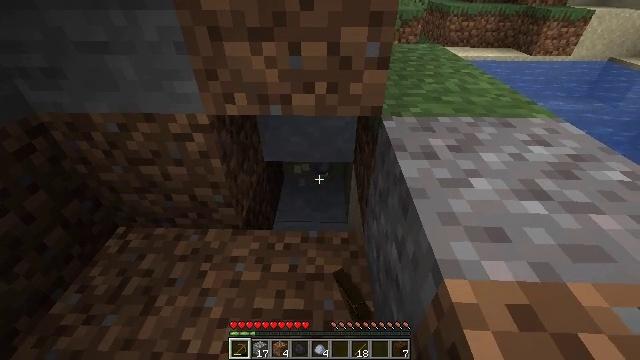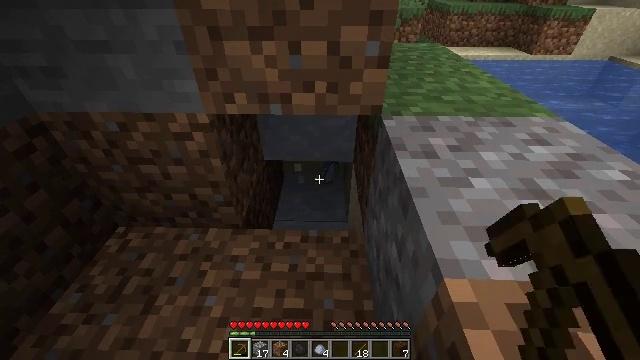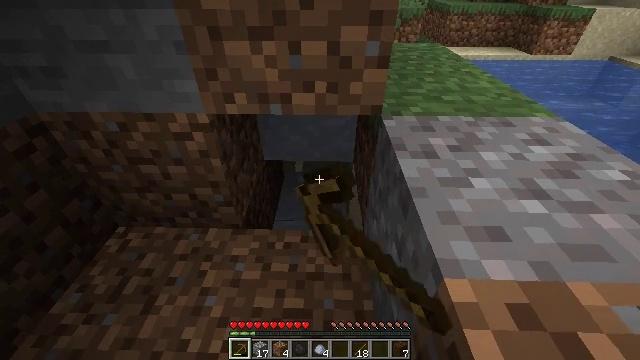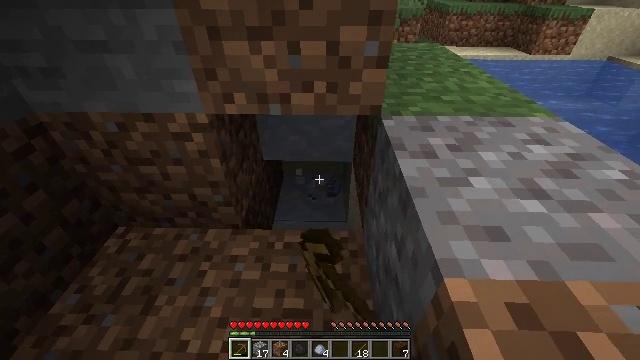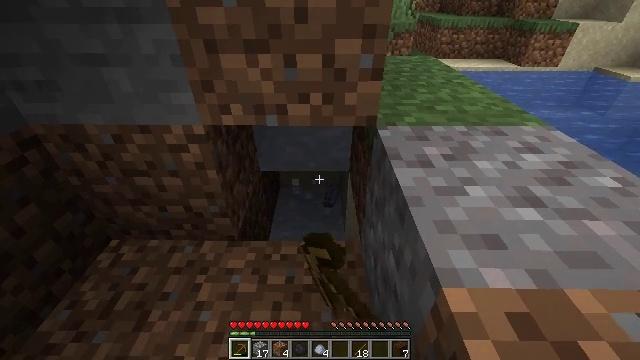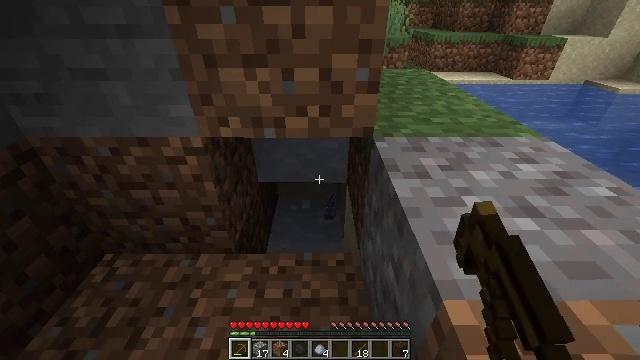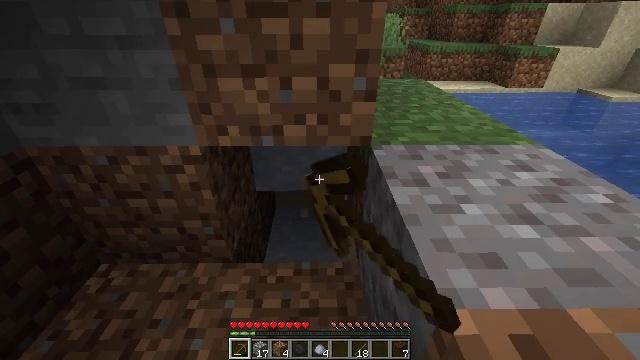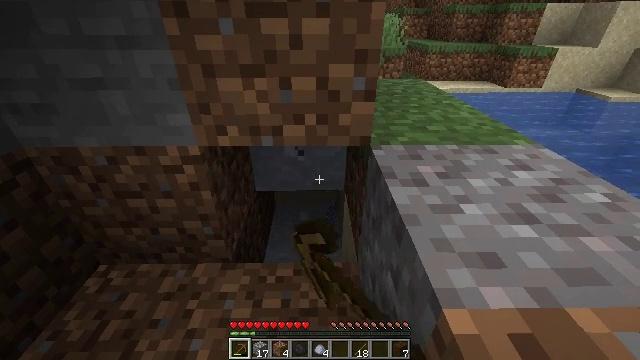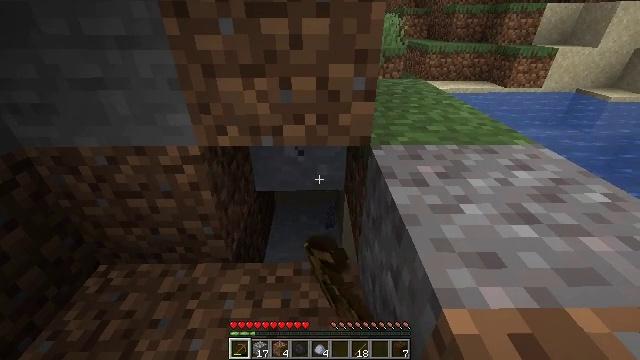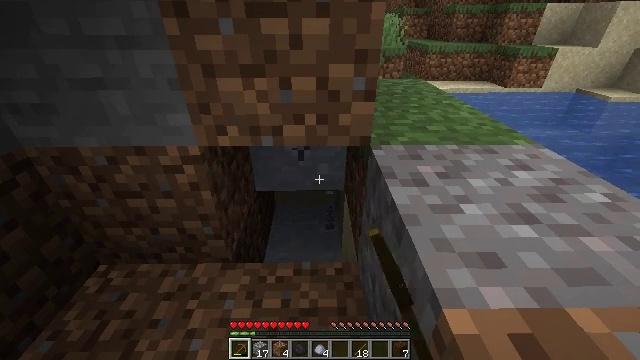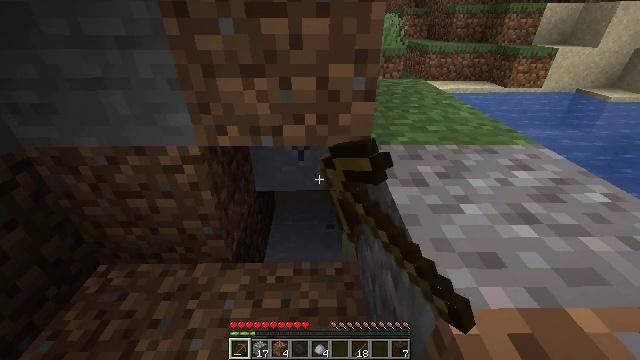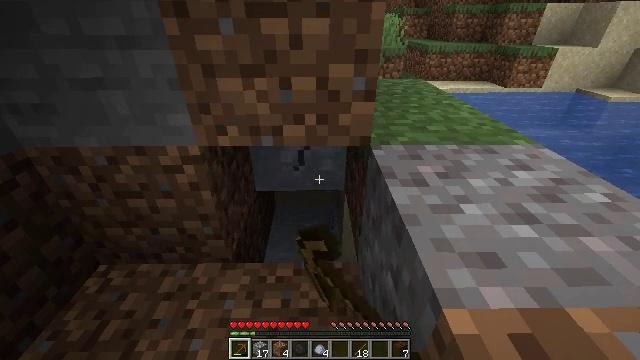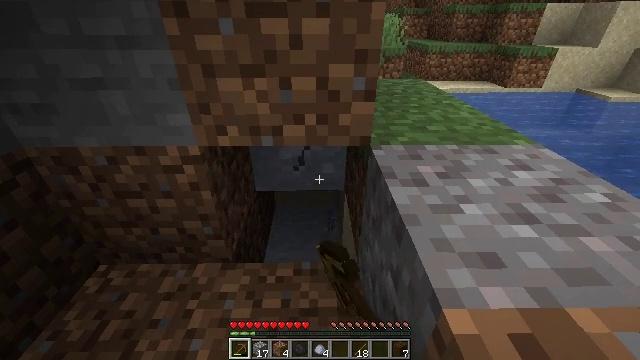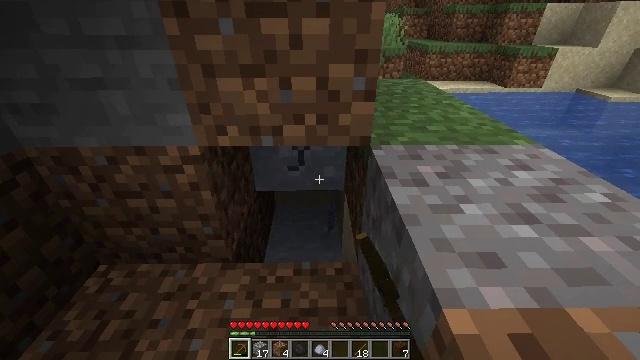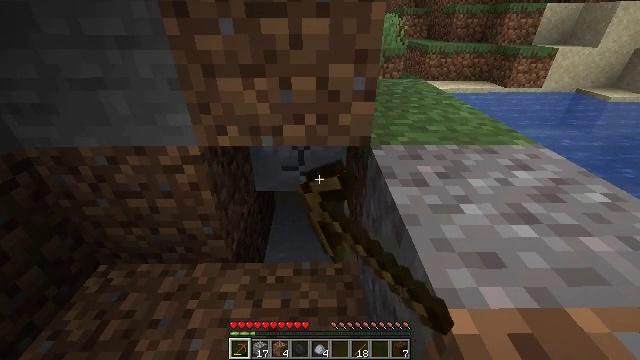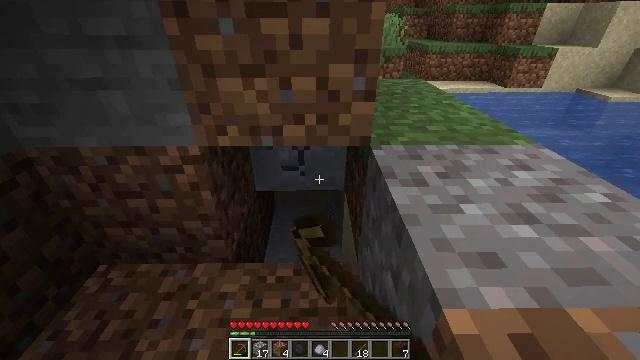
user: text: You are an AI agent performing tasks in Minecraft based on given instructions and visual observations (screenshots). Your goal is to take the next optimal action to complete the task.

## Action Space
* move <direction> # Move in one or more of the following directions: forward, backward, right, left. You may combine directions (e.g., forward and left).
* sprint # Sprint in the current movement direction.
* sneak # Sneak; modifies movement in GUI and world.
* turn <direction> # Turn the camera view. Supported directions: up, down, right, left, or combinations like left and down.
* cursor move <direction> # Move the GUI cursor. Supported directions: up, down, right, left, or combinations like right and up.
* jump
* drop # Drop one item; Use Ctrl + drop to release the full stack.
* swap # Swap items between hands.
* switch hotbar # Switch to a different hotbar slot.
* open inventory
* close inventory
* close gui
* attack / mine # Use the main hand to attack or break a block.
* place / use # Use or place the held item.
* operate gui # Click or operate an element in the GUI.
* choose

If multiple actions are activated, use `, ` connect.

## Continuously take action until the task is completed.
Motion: motion action
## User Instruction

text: Mine the clay from the riverbed.
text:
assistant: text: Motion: attack / mine
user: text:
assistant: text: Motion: attack / mine
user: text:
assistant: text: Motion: attack / mine
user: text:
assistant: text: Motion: turn up, attack / mine
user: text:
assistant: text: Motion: turn up, attack / mine
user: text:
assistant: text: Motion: turn up, attack / mine
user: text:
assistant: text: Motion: attack / mine
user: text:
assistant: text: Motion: attack / mine
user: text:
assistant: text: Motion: attack / mine
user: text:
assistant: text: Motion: attack / mine
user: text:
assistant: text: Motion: attack / mine
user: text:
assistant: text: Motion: attack / mine
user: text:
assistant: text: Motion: attack / mine
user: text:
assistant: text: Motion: attack / mine
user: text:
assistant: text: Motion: attack / mine
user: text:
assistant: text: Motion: attack / mine
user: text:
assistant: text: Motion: attack / mine
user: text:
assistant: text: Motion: attack / mine
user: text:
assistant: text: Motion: attack / mine
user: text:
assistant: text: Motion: attack / mine
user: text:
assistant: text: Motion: attack / mine
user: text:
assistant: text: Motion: attack / mine
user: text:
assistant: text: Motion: attack / mine
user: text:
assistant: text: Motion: attack / mine
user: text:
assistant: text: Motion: attack / mine
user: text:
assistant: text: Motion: attack / mine
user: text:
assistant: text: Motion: attack / mine
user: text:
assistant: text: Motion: attack / mine